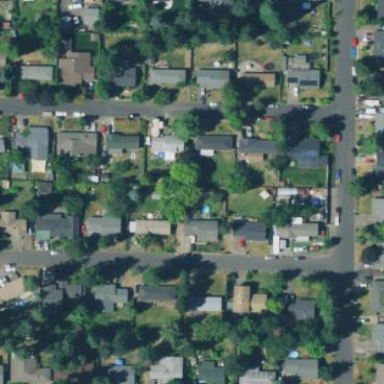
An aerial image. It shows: Single-family residential area.